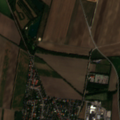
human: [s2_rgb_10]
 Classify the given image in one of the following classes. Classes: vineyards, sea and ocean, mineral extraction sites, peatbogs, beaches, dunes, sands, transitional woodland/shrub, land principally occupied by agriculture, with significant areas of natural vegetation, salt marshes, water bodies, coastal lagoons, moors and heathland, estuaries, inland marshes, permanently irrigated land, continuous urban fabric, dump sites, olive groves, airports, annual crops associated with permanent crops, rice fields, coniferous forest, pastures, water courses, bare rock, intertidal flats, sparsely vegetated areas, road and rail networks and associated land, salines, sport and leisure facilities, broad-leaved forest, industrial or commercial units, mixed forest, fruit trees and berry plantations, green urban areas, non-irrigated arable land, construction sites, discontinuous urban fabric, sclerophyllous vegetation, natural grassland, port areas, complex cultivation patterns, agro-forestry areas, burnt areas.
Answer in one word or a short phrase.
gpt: discontinuous urban fabric, industrial or commercial units, mineral extraction sites, non-irrigated arable land